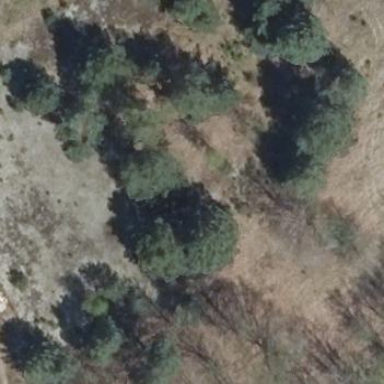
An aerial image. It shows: Area covered in scrub vegetation.